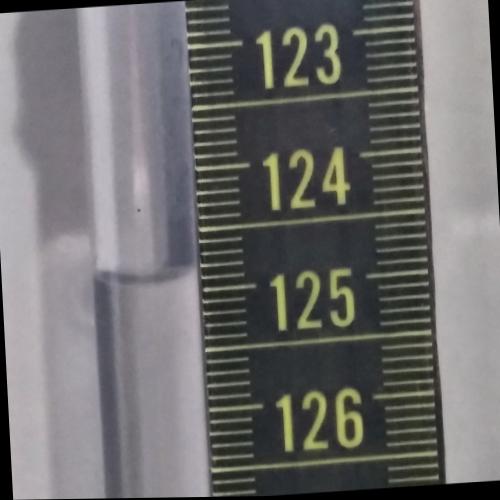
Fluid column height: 124.8 cm